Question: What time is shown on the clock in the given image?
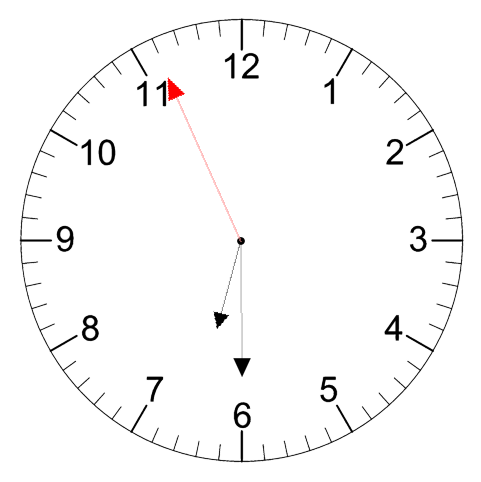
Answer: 06:29:56